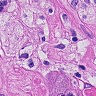
Metastatic tissue present: yes